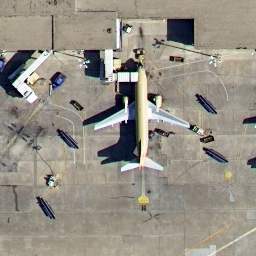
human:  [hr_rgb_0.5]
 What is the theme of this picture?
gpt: airport

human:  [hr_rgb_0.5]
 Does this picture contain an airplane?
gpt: yes

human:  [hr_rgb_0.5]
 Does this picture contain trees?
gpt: no

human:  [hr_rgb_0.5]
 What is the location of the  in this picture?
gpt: center